Question: I have a long procedure I have written in node.js, but I'd like the PHP side of my application control kicking it off. My node is something like:
'''
var http = require('http');
http.createServer(function (req, res) {
console.log('Got request')
try{
doProcedure()
} catch(e) {
console.log('Really bad error while trying to do the procedure:')
console.error(e.stack ? e.stack : e)
}
}).listen(8124, "127.0.0.1");
'''
When I run this on my local machine, <URL> will trigger things correctly. On aws, I've added the 8124 port but requests to mydomain.com:8124 aren't picked up by node.

I tried stopping httpd and then letting node listen on port 80, to rule out ports not being forwarded correctly, but it still saw nothing.
So two questions, I guess:
1. How to get Node listening as a daemon, so I can pass over requests? ("update user x", "update user y", "update all users", etc)
2. How do I ping that daemon from php to start these procedures in an AWS evironment?
Bonus question: Is there a better way I should be doing this?
Thanks all,
~Jordan
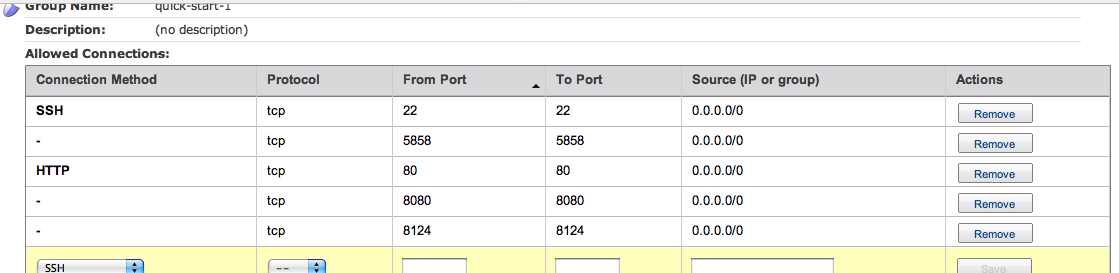
Answer: If you omit the second argument to listen(), node will listen on all IP addresses. That way you can run the same code locally to test and also on your EC2 instance.
In your catch block, you might also want to send back an HTTP error response to the client.